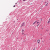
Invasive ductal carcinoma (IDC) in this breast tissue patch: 0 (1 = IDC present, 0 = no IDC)